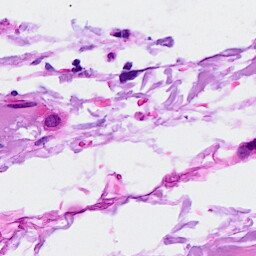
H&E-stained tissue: Breast